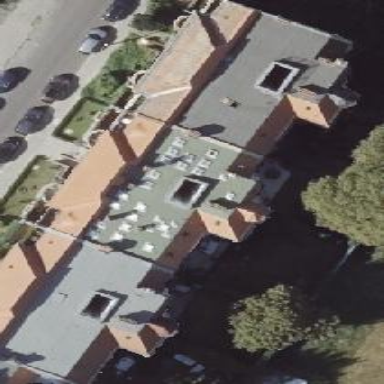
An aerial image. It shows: Apartment building with double saltbox roof shape.